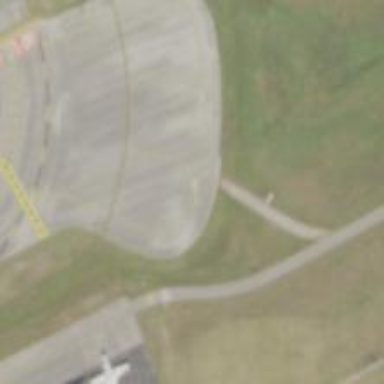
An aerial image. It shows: View of taxiway at the airport.